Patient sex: M
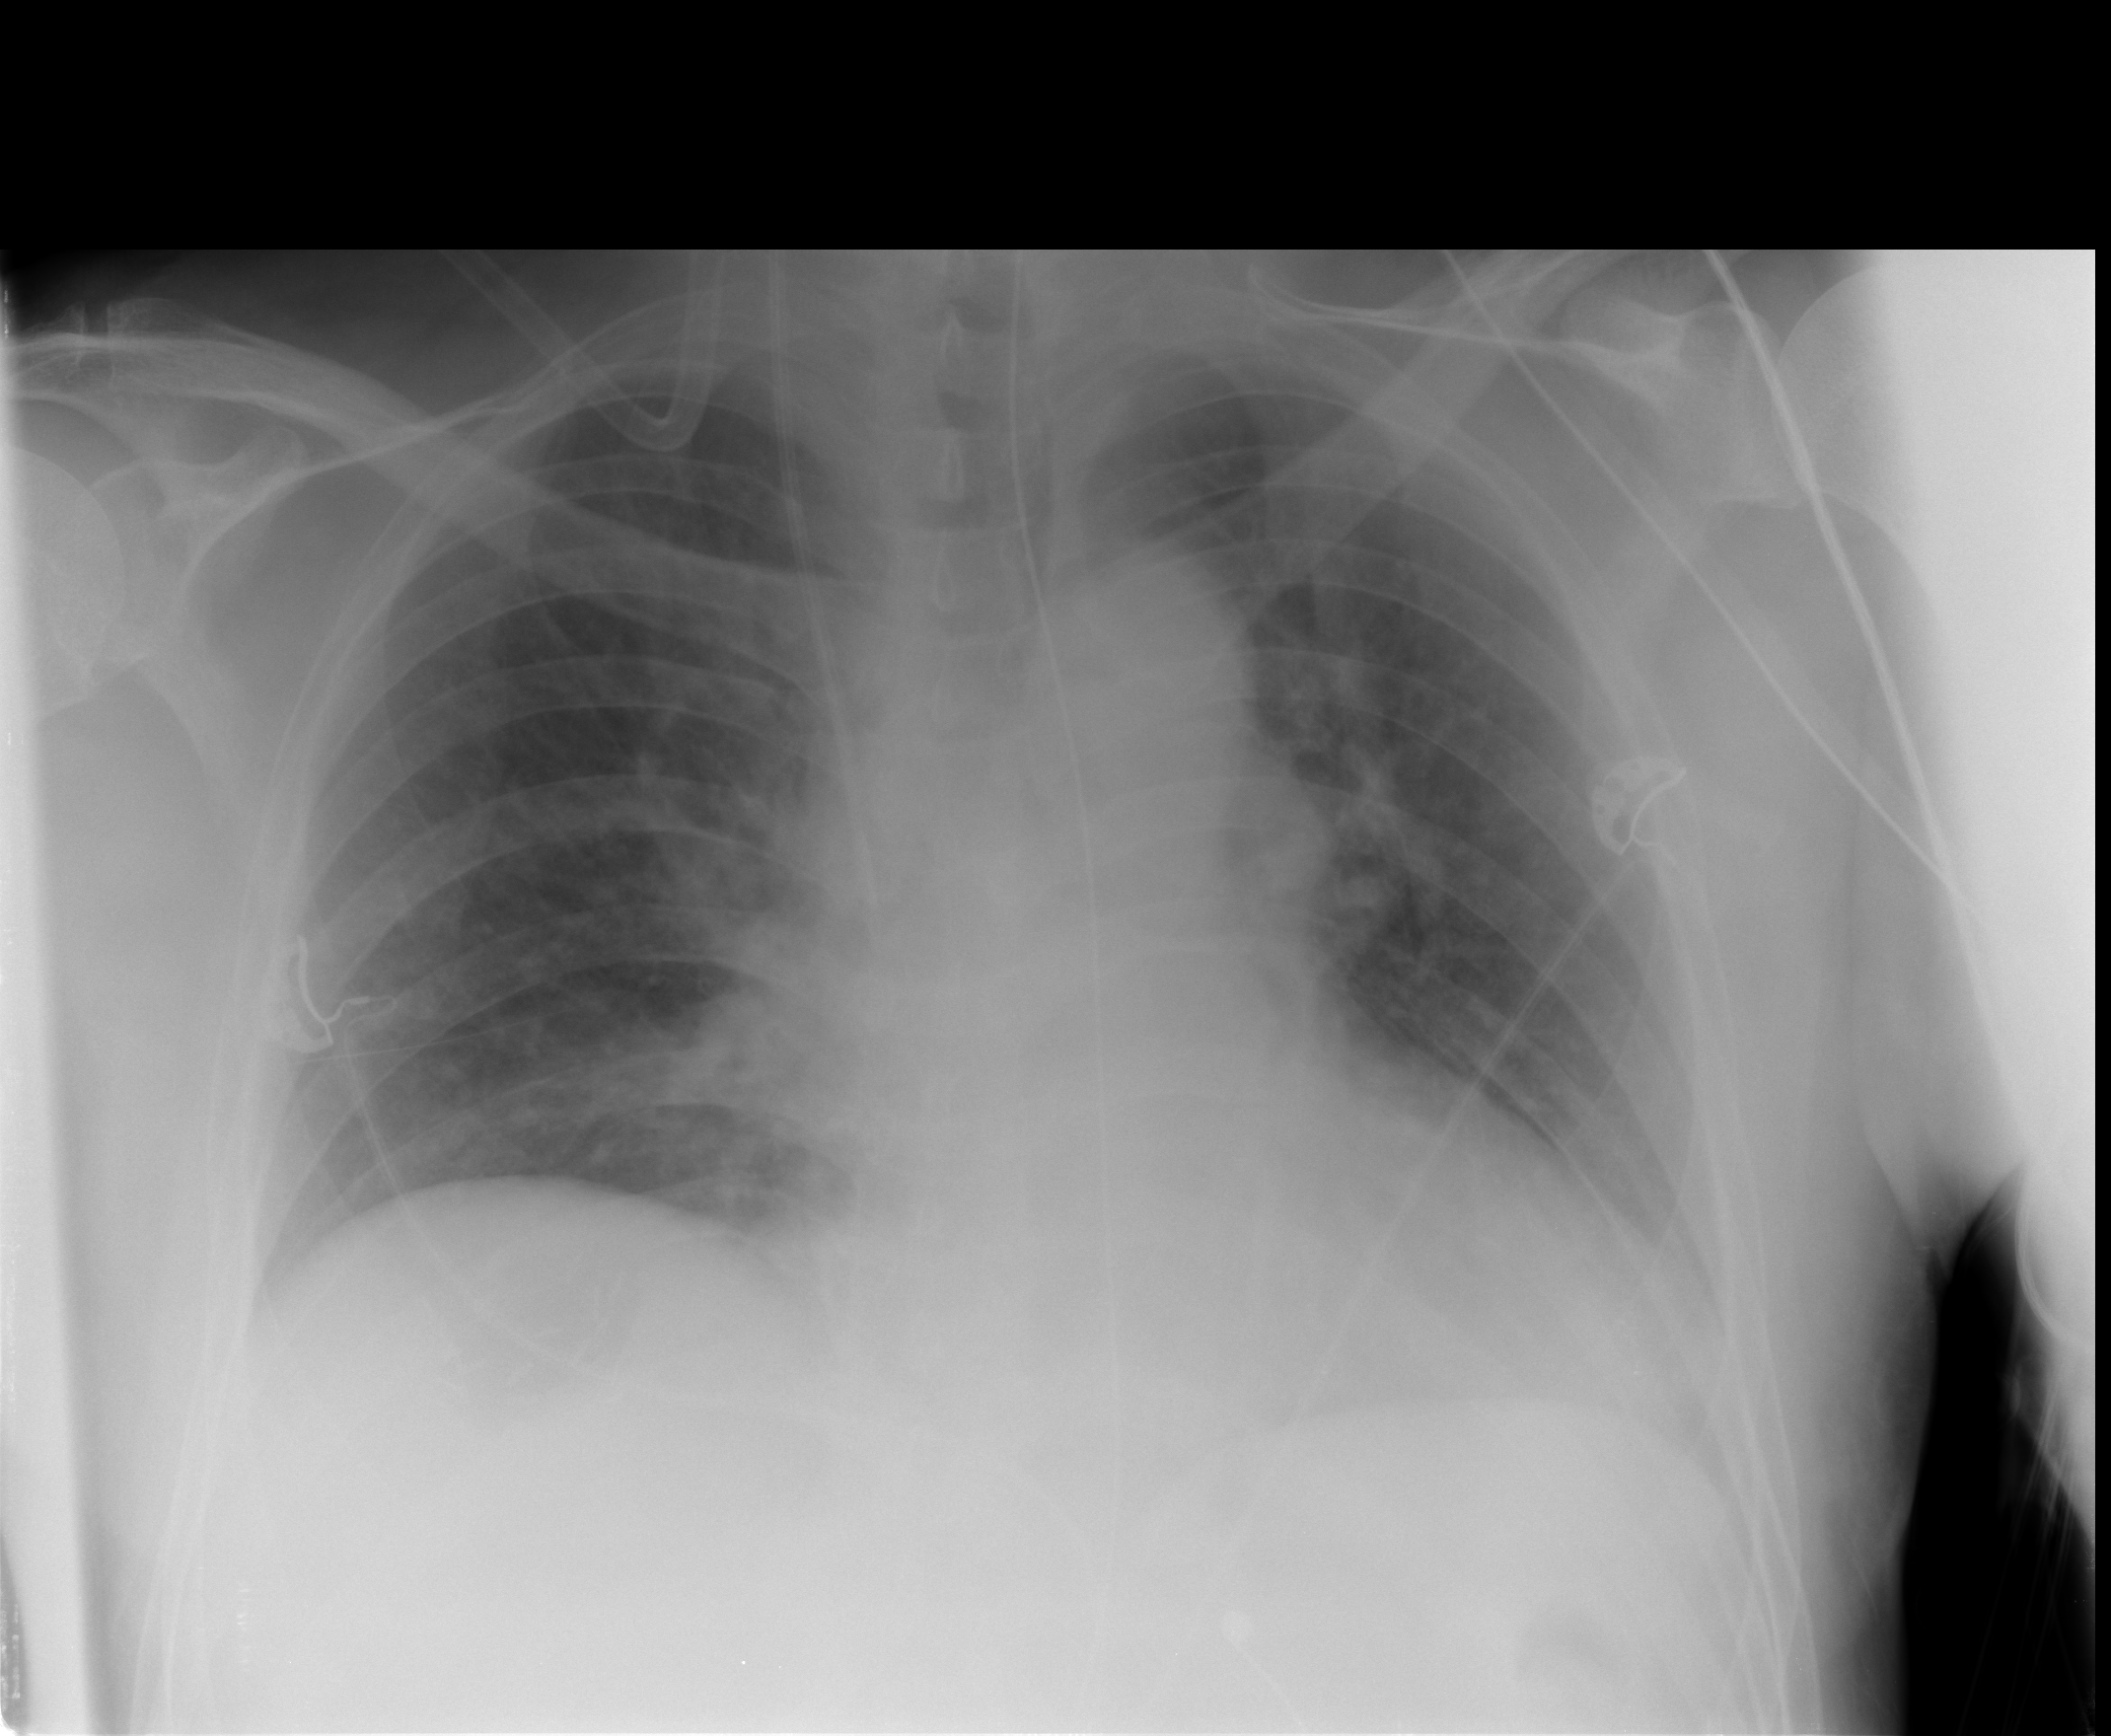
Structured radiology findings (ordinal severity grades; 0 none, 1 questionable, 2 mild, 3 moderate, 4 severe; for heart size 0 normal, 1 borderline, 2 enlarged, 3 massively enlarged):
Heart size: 1
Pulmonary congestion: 0
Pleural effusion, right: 0
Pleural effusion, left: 0
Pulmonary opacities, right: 1
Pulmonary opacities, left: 0
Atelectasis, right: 0
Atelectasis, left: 0